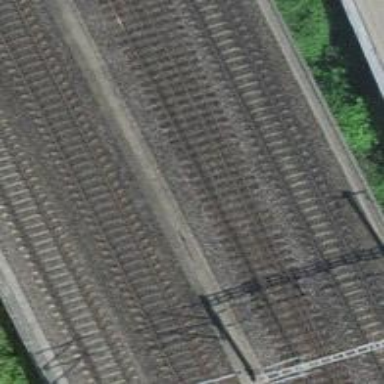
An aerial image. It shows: Bridge with single railway track electrified by contact line.